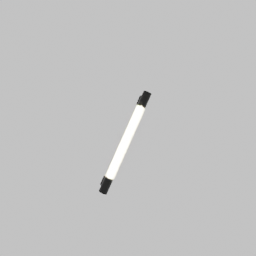
Label: lighting